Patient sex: M
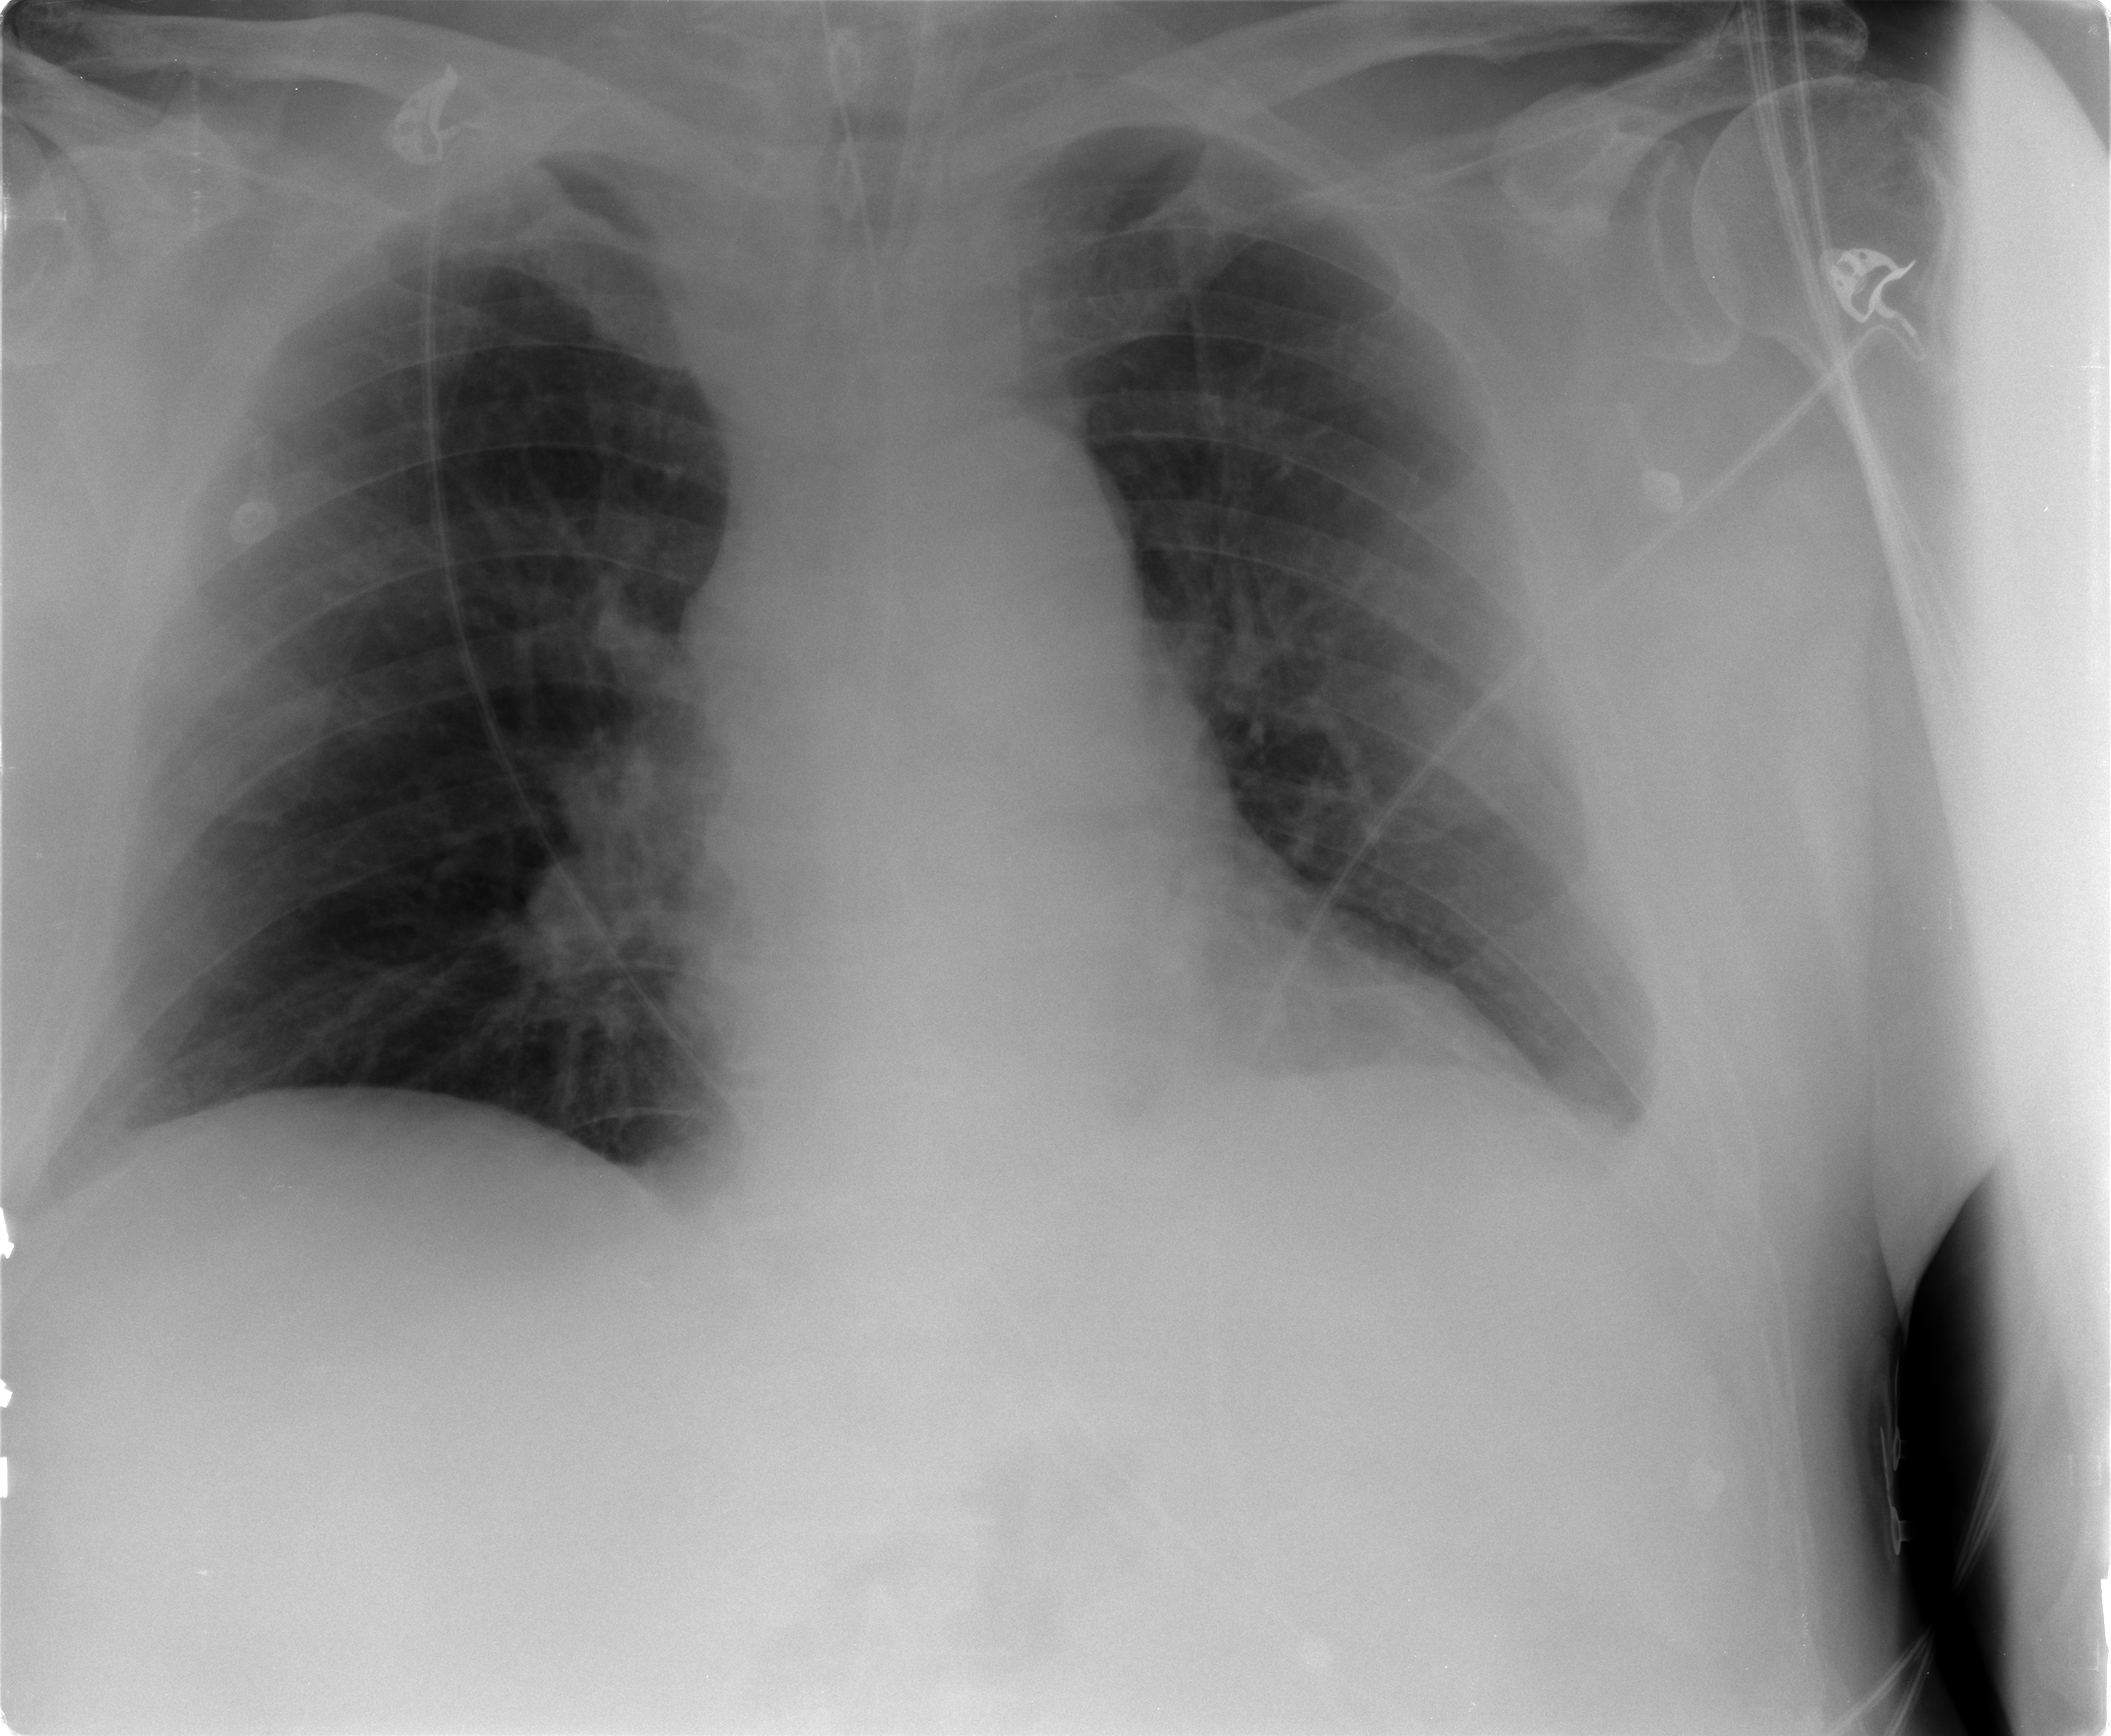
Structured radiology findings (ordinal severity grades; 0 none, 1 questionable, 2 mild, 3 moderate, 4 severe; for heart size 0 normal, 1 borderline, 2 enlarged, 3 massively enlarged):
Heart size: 0
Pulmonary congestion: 2
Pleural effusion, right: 0
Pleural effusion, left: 2
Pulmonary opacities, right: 0
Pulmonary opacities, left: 0
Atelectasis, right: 0
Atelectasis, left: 0